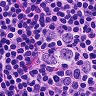
Metastatic tissue present: no